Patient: sex M, age 64
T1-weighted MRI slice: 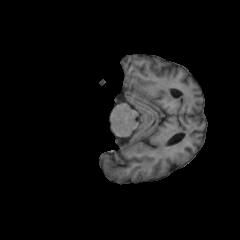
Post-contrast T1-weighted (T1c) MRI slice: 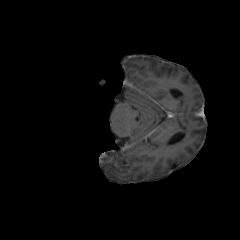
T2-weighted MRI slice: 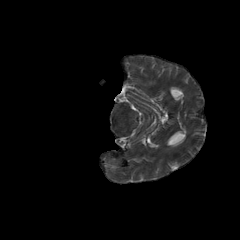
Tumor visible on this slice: no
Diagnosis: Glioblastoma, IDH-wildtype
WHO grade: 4